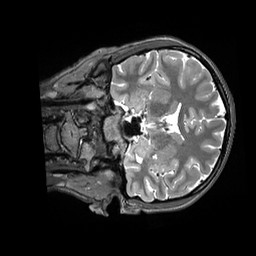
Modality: T2w
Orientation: coronal
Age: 21
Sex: female
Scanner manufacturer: siemens
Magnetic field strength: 3 T
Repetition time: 3.2 s
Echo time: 0.408 s